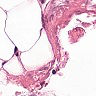
Metastatic tissue present: no